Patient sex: M
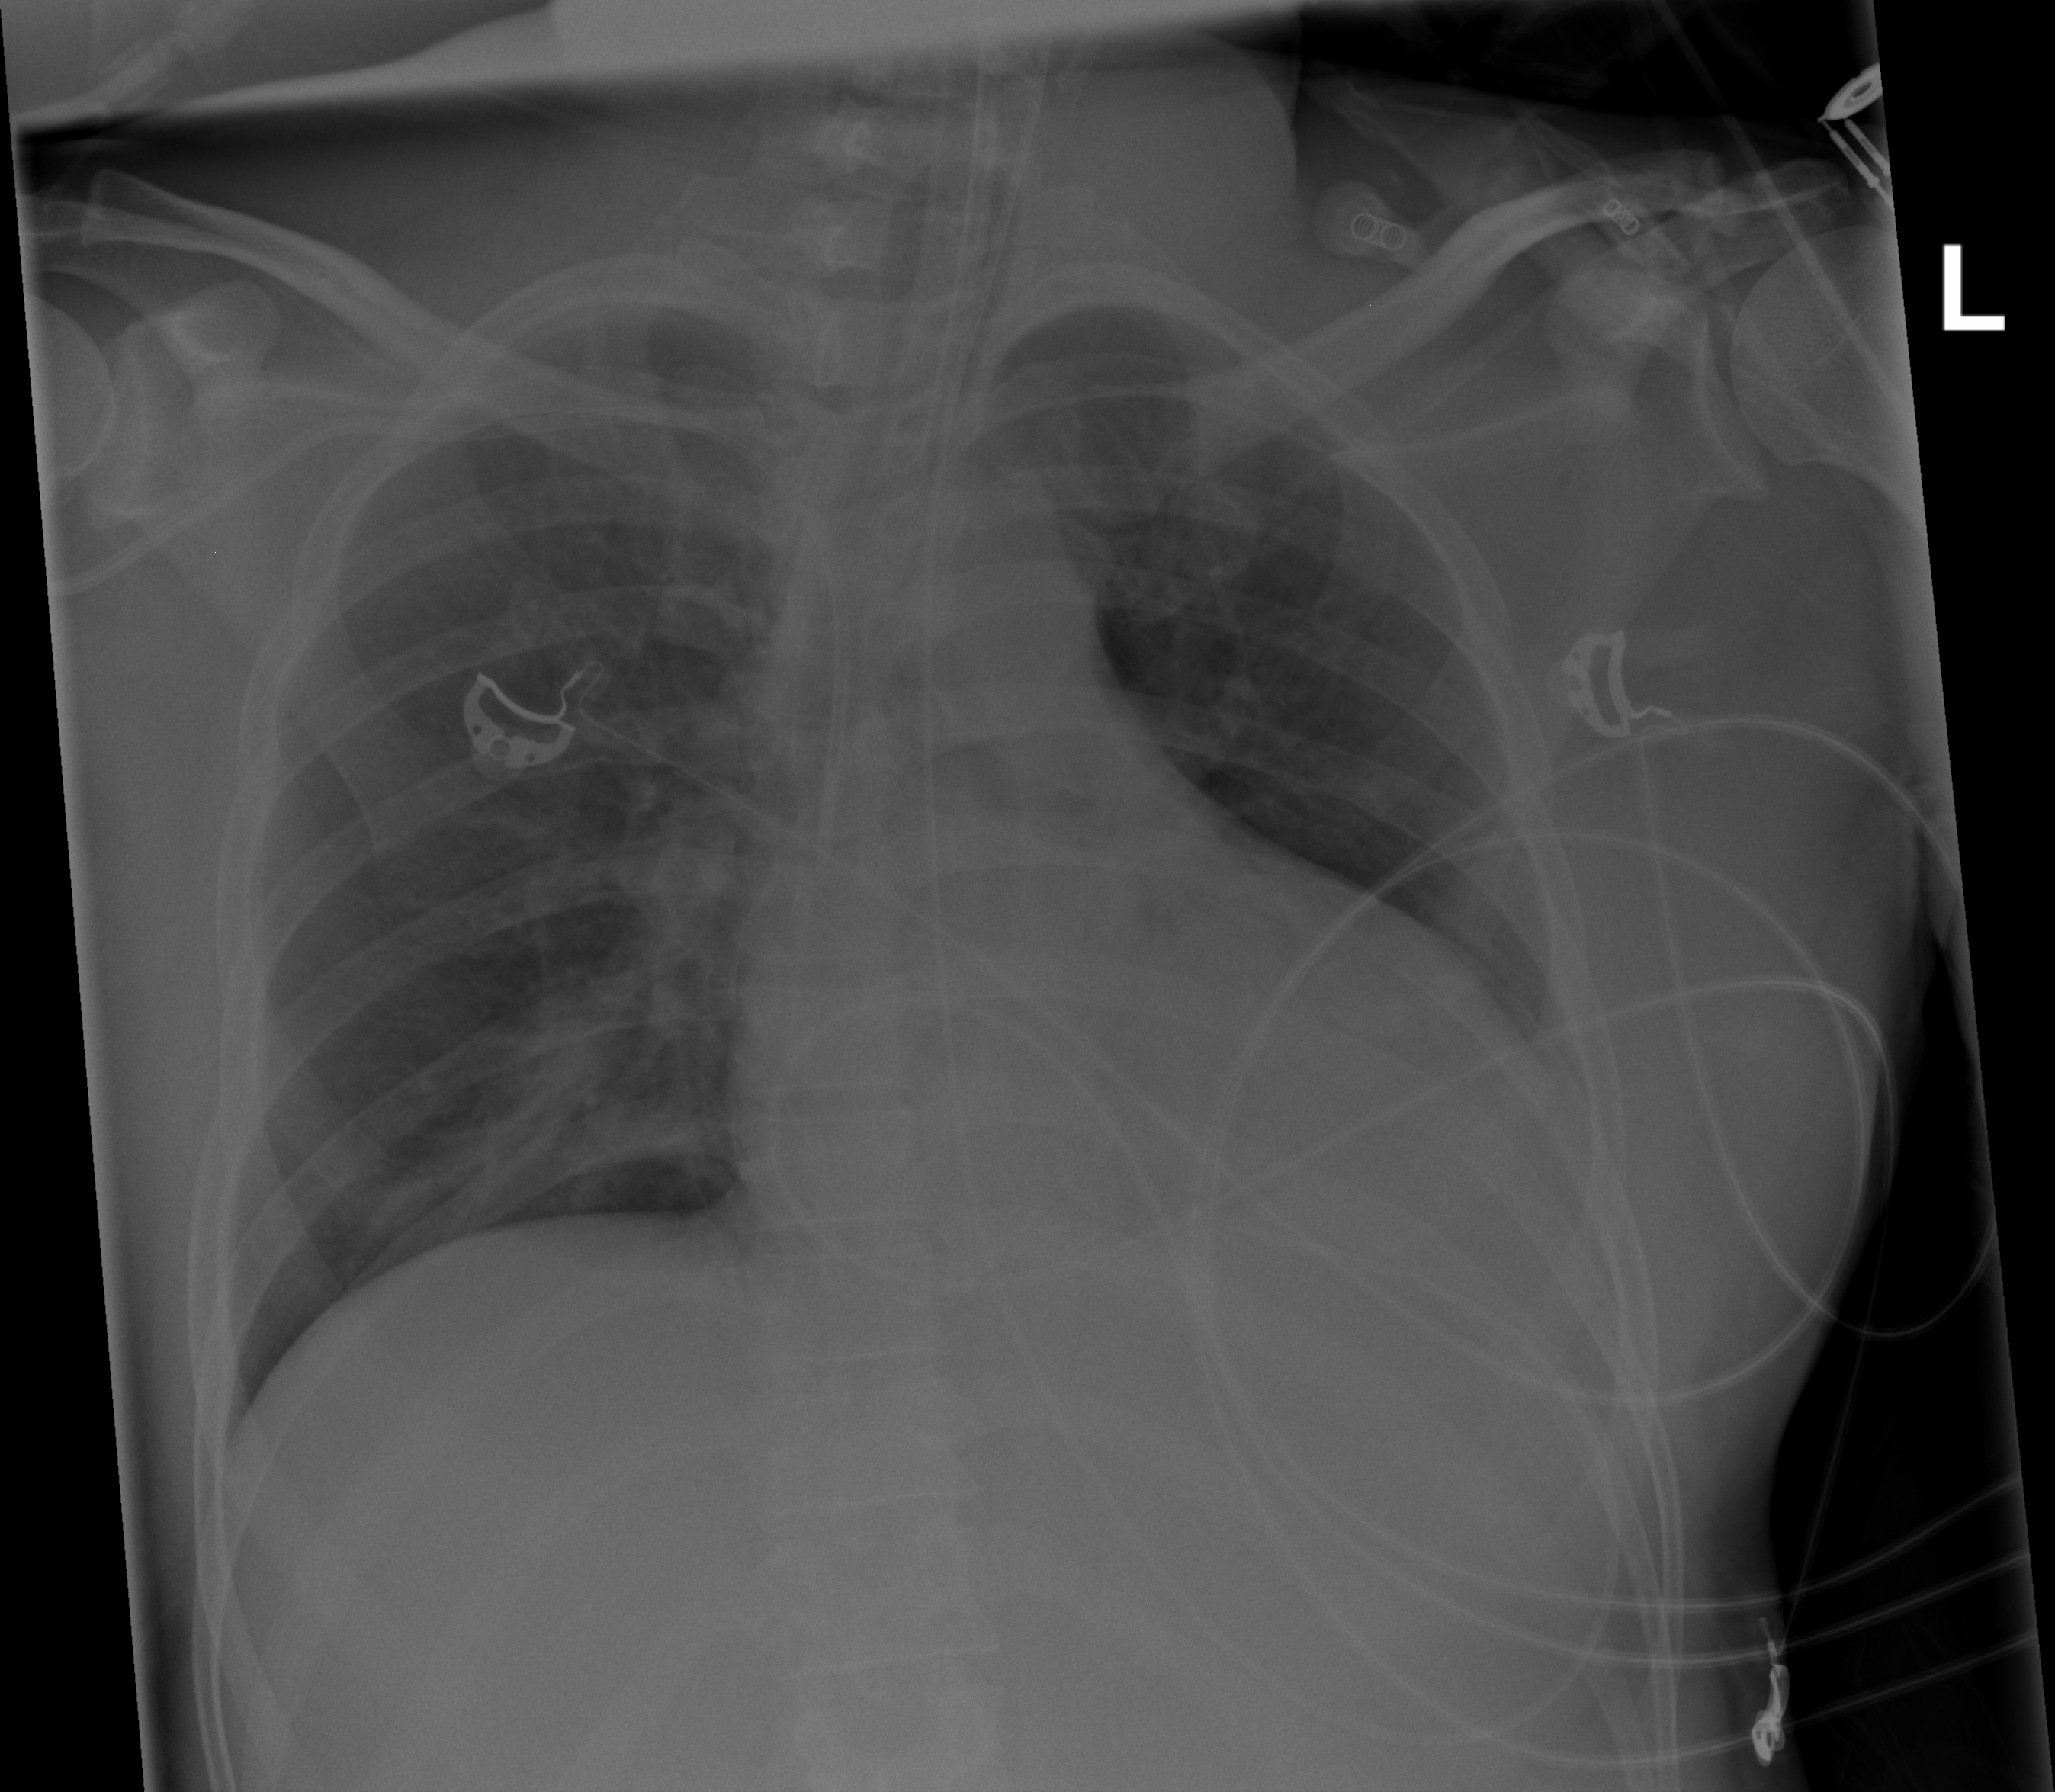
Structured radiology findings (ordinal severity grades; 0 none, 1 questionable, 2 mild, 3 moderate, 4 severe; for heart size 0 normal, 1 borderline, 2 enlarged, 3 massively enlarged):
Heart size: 2
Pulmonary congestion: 0
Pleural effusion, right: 0
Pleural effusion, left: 0
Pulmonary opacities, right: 2
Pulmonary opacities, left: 1
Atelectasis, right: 0
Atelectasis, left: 0